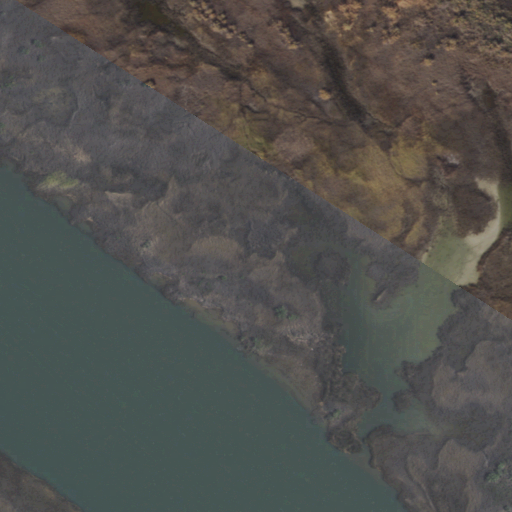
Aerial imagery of valley in California named Mohave Canyon containing herbaceous wetlands and open water